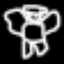
Label: angel